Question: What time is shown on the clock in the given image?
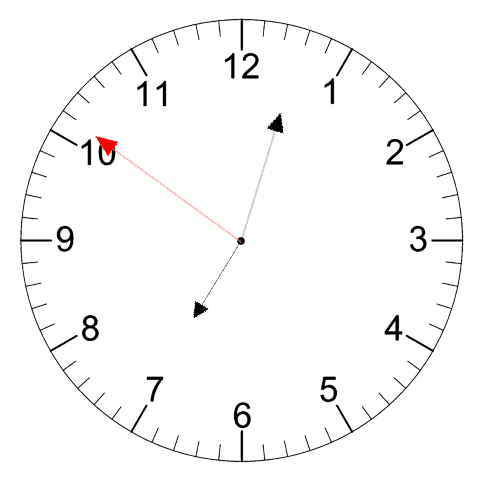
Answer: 07:02:51